Question: I have df. As an example, I can ask the following data.
'''
data = {
"calories": [420, 380, 390],
"duration": [50, 40, 45]
}
#load data into a DataFrame object:
df = pd.DataFrame(data)
'''
For example, there are 380 calories in 40 minutes. What I want to ask is:
How can I locate the number "40"? So how can I see the index and column name?
'''
Input: "40"
Output: "1, duration"
'''

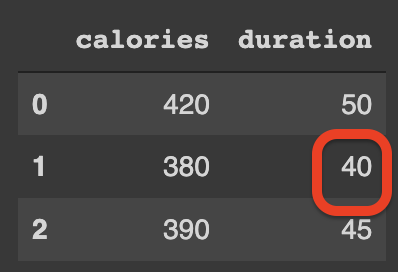
Answer: This should work
'''
# stack will pair the indices with column names
res = df.eq(40).replace(False, pd.NA).stack().index.values
res
# [(1, 'duration')]
'''